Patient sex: M
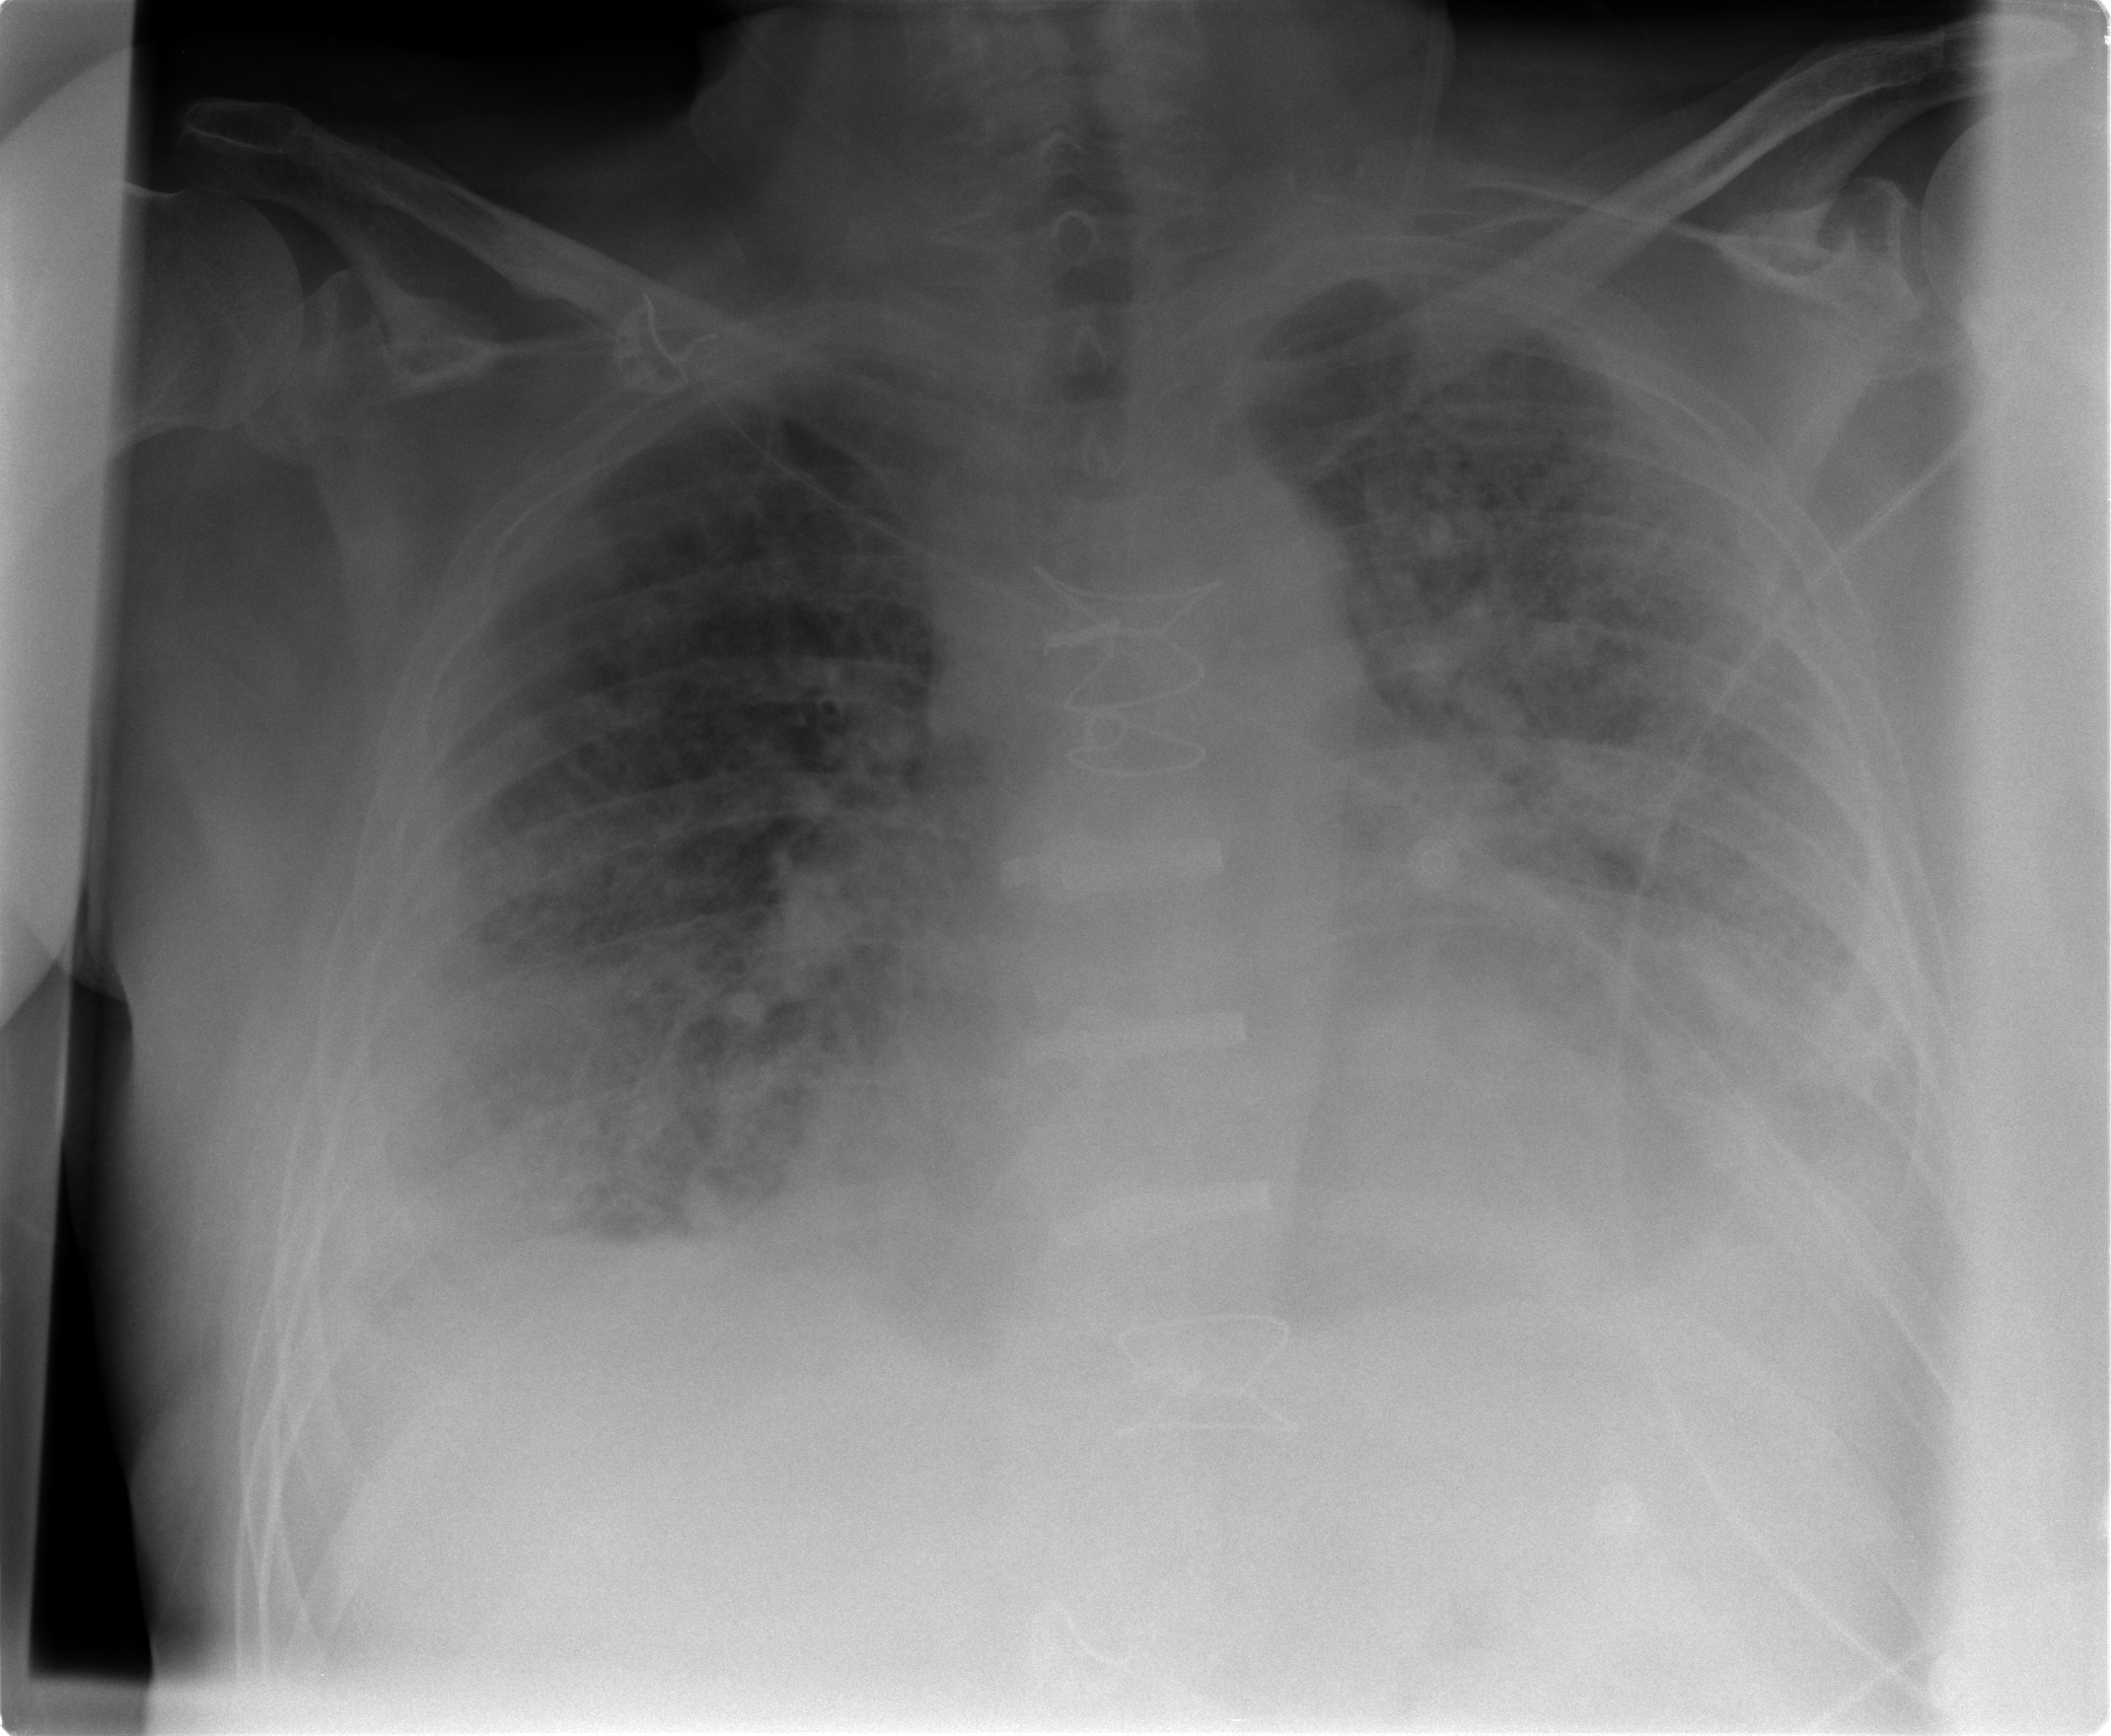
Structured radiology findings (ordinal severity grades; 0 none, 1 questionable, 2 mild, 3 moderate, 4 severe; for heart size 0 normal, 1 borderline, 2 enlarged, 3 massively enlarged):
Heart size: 3
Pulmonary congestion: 3
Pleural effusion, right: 2
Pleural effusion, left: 2
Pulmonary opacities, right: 3
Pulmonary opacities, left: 3
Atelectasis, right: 2
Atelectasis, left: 2